Question:
How can I make such a time format?
Sample code I made:
'''
.setDescription(' Your account was opened on ${moment(member.user.createdAt).startOf('day').fromNow()}.')
'''
I want to learn how to show the date of account establishment and server joining as in the image.
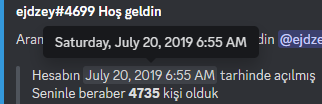
Answer: Discord will convert any text in the format of '<t:SECONDS>' into a timestamp. Just replace 'SECONDS' with the seconds since 12:00 am on January 1st, 1970 UTC (also known as the UNIX Epoch). Try this code:
'''
.setDescription(' Your account was opened on <t:${moment(member.user.createdAt).unix()}>.')
'''
Note that the '.unix()' method in moment.js will return the seconds since the UNIX Epoch.
You can also check out <URL> and play around with it to get the other formats, but in every format, the number you need is always the seconds since UNIX Epoch.